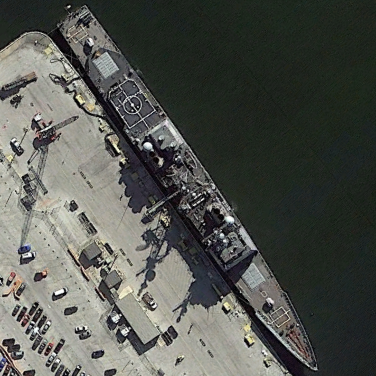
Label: cruiser